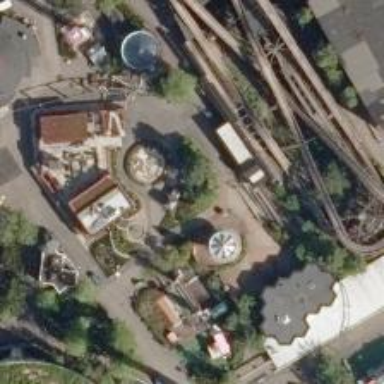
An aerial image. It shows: Train attraction.